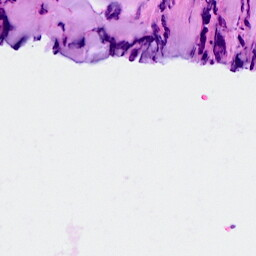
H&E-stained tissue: Breast